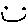
Label: smiley face